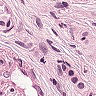
Metastatic tissue present: yes